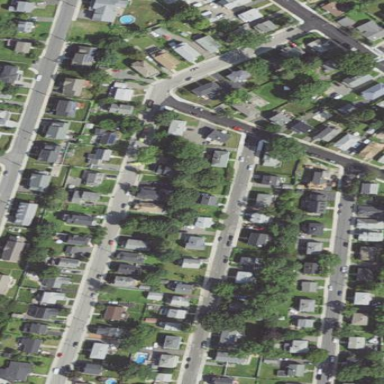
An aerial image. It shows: Sidewalk.